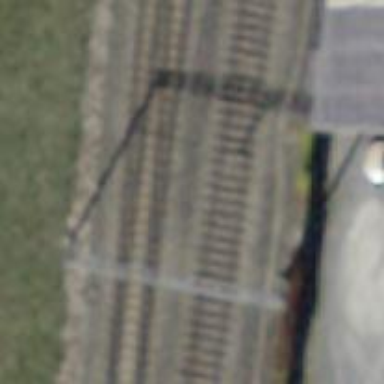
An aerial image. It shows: Railway switch.